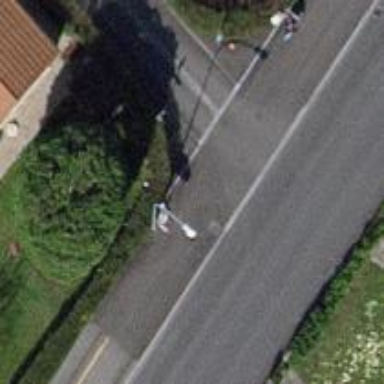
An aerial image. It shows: Residential road with asphalt surface and sidewalks.